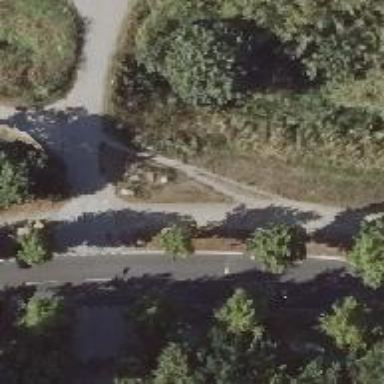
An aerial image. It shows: Dirt footway.